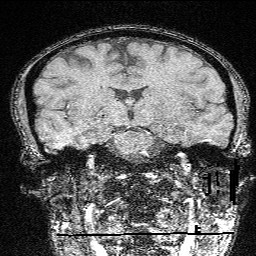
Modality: FLASH
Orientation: sagittal
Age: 25
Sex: male